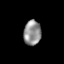
Tissue: skin
Cell type: Epithelial cells
Senescence score: 0.258
Nuclear area (px): 423
Mean DAPI intensity: 145.173